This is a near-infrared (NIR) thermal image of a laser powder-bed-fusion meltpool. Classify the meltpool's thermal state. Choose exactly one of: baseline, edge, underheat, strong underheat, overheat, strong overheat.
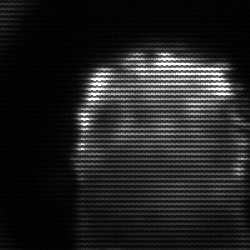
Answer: baseline